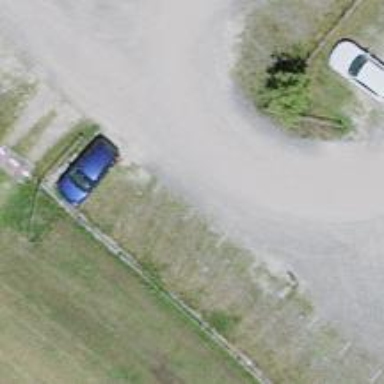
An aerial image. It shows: Unpaved service road used as parking aisle.